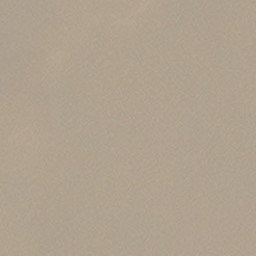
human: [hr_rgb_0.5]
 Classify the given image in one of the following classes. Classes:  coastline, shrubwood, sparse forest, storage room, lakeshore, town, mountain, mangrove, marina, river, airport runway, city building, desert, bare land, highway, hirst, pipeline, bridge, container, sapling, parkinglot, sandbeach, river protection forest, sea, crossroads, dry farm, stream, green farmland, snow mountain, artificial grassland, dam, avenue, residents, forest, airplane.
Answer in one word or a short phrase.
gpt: desert